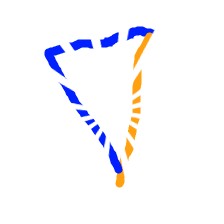
Shape: triangle